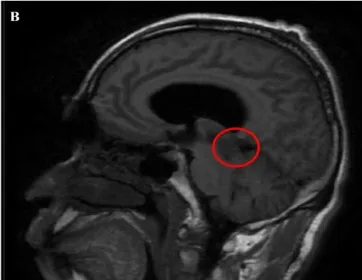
(A, B) MRI scanning revealed an abnormal signal nodular shadow in the pineal region.
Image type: radiology (mri)